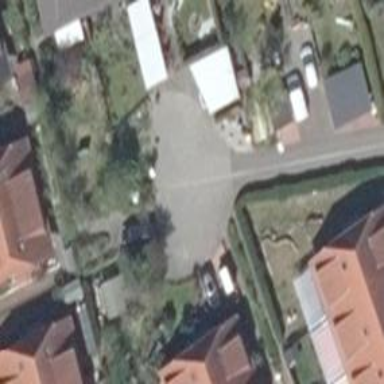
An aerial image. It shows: Turning circle on the road.